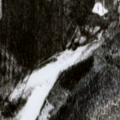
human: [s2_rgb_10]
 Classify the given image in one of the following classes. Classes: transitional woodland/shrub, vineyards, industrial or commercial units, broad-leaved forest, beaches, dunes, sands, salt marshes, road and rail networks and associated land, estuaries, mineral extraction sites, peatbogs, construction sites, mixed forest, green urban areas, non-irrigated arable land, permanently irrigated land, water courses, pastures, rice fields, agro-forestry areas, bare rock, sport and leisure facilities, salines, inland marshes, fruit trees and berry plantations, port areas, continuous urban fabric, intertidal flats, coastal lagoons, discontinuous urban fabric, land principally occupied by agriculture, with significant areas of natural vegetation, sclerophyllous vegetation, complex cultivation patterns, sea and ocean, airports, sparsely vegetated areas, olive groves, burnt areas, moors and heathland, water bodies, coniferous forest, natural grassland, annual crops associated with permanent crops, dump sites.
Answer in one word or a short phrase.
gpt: coniferous forest, mixed forest